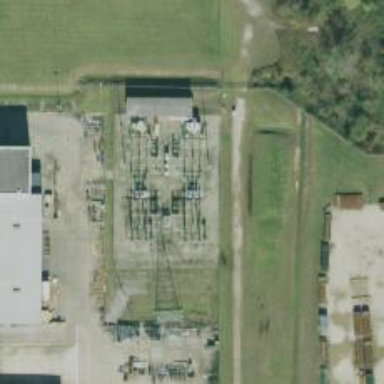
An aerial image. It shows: Switch for power supply.